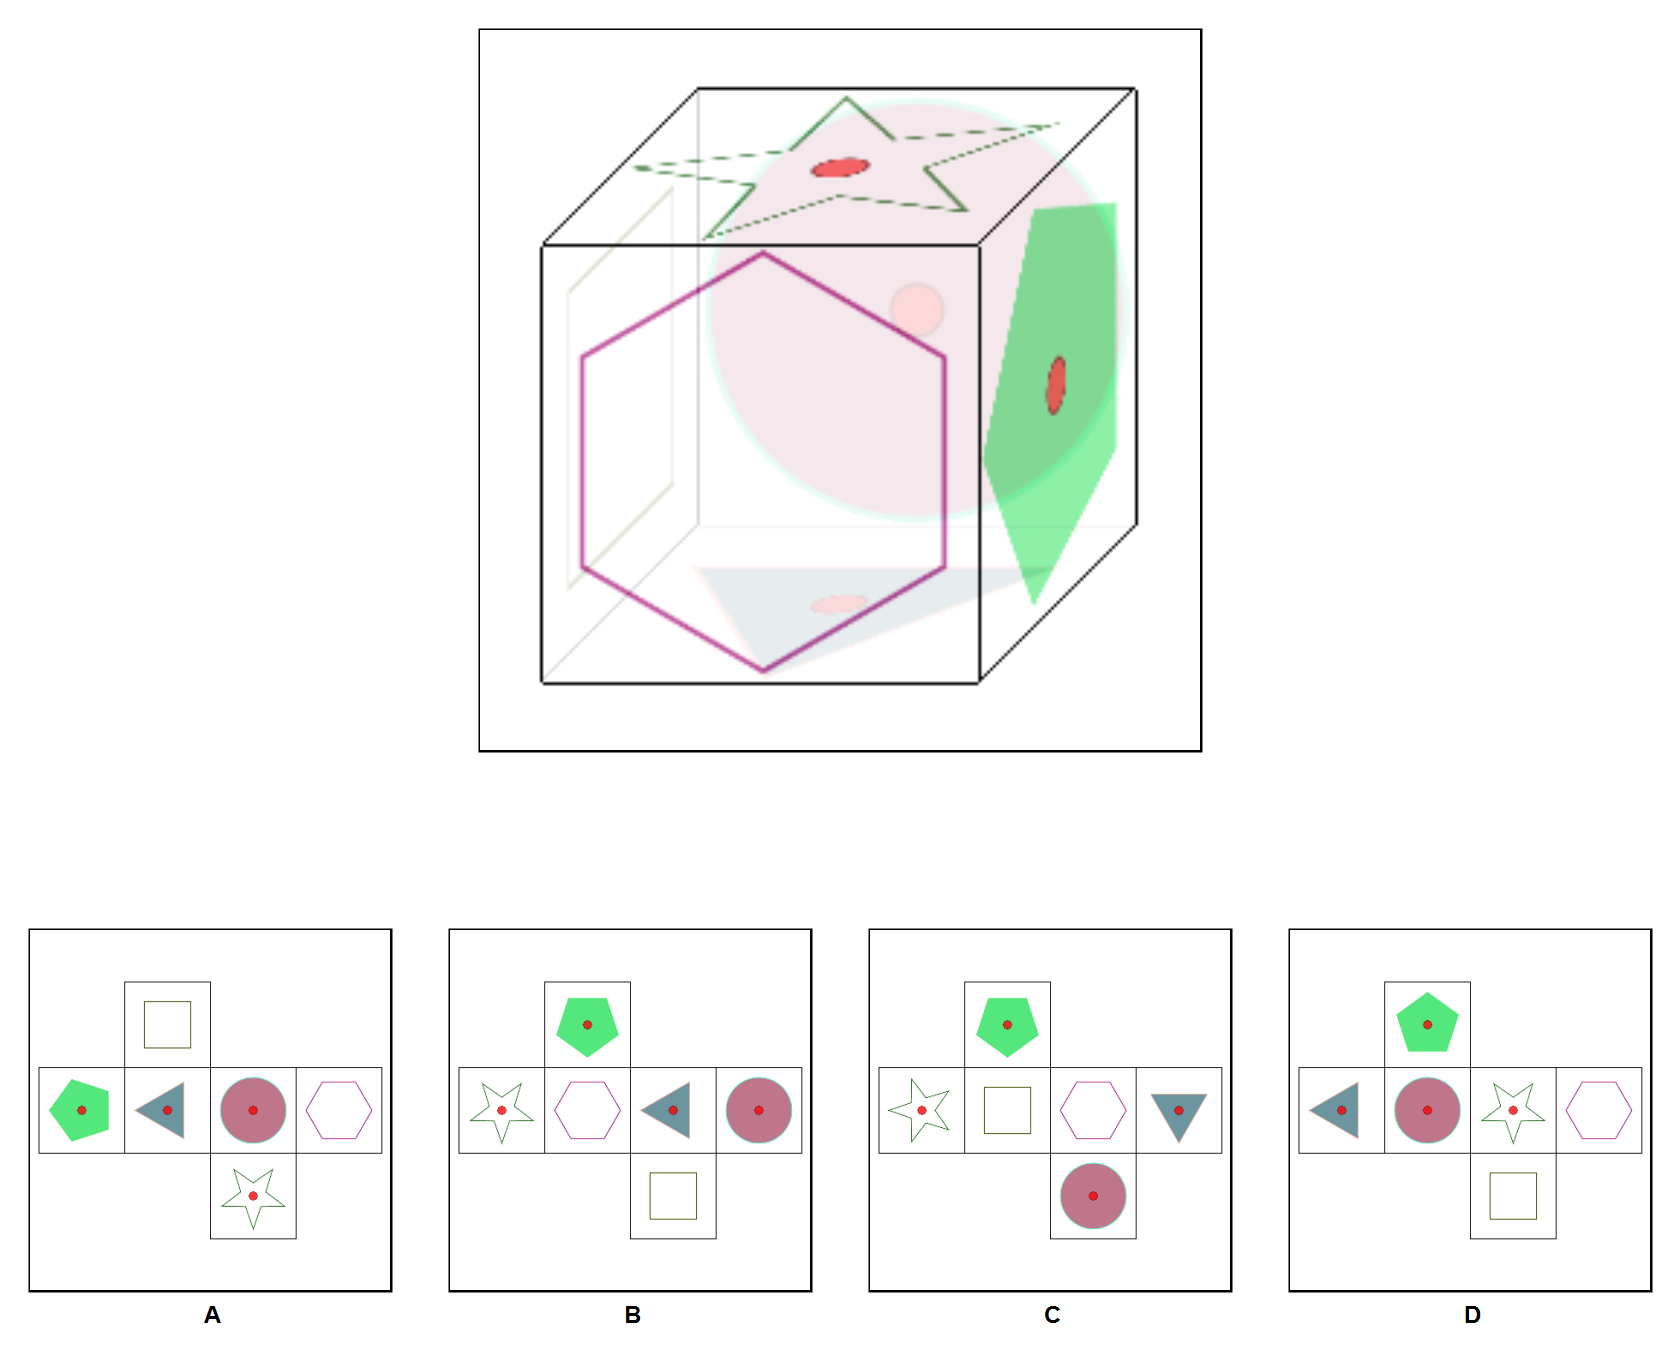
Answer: B